Aerial crown-view tile of a tropical tree (Barro Colorado Island, Panama), acquired 20250512:
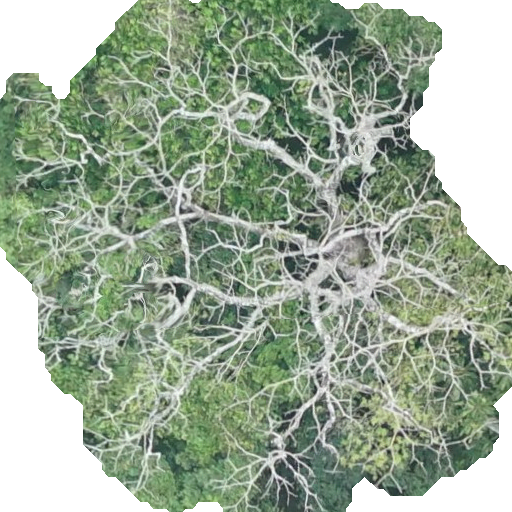
Species: Pseudobombax septenatum
GBIF accepted scientific name: Pseudobombax septenatum
Crown area: 308.845 m²